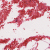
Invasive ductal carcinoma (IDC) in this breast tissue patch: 0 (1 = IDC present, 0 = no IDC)